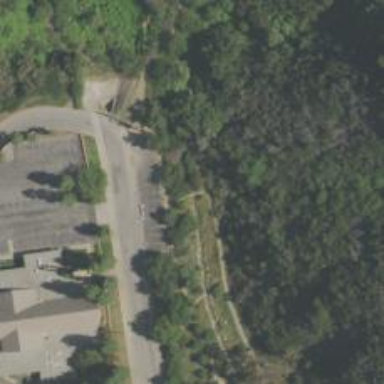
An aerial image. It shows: Path leading to bridge.